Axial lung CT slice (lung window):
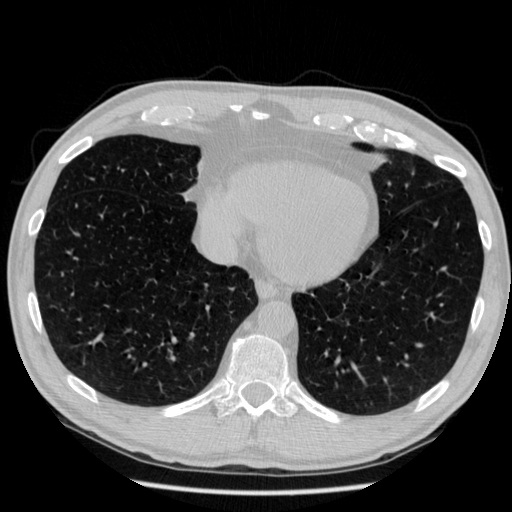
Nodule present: no